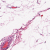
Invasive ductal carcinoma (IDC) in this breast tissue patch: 0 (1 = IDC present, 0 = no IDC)